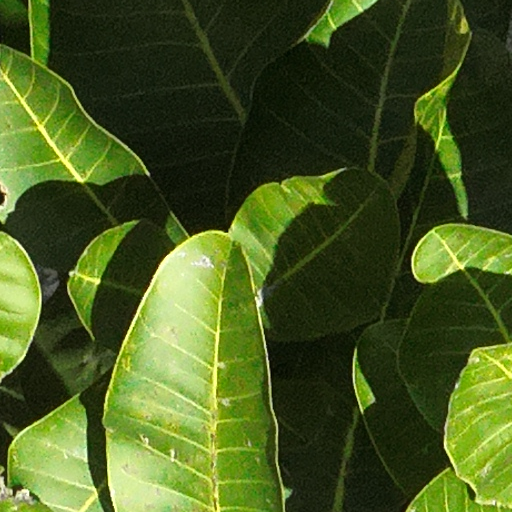
Species: Anacardium excelsum
GBIF accepted scientific name: Anacardium excelsum
Crown area (m\u00b2): 655.731